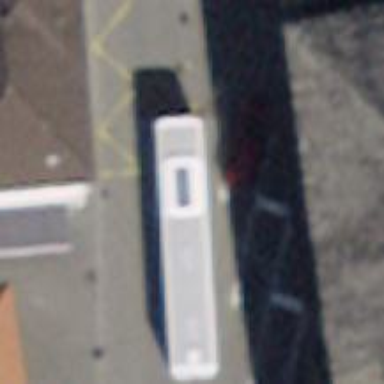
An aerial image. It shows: Bus stop with platform for public transport.